Brain MRI, t1w sequence, axial 2D slice.
Patient: age 51, sex F, weight 95 kg, height 1.95 m
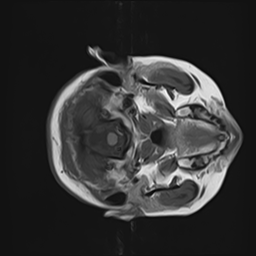